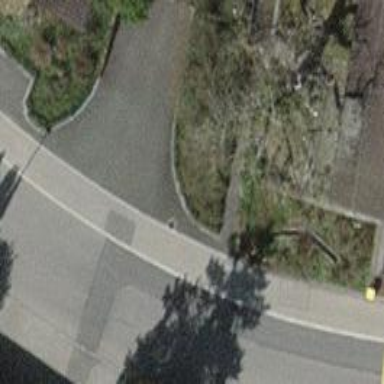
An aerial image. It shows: Asphalt sidewalk.